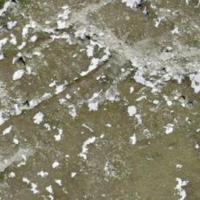
EUNIS habitat code: 48
Species observed at this site:
Primula hirsuta
Cardamine bellidifolia